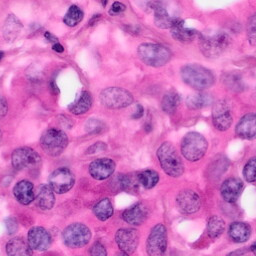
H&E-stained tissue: Pancreatic